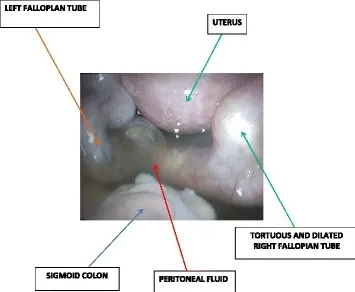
Panoramic view of pelvic organs.
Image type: endoscopy (airway_endoscopy)